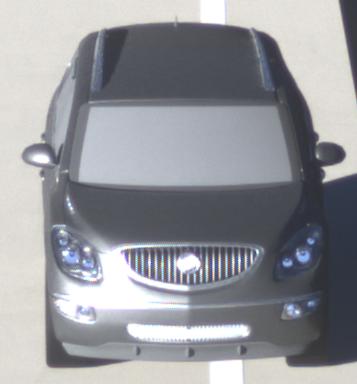
Make: Buick
Model: Enclave
Detailed model: GMT967
Model produced from: 2007
Model produced until: 2017
Doors: 5
Color: gray
Road condition: dry road
Daytime: sunrise or sunset
Contrast: high contrast